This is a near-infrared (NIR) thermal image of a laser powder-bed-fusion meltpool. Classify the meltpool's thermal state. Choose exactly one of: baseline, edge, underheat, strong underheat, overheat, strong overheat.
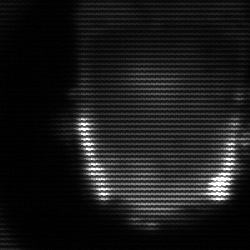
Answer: baseline